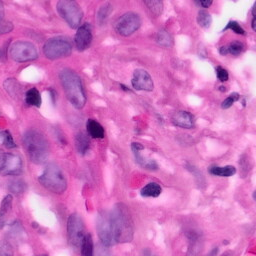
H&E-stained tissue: Pancreatic